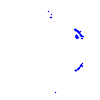
Particle: kaon